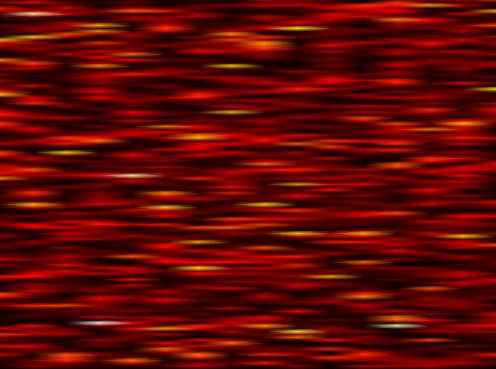
Label: OFDM